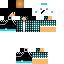
A male human skin with dark skin, wearing brown long hair dressed in a blue hoodie and black pants, featuring a closed mouth.